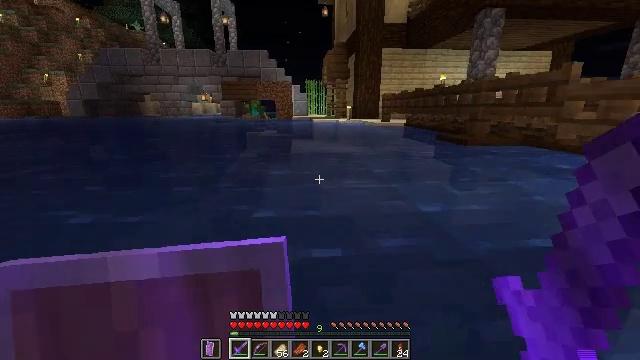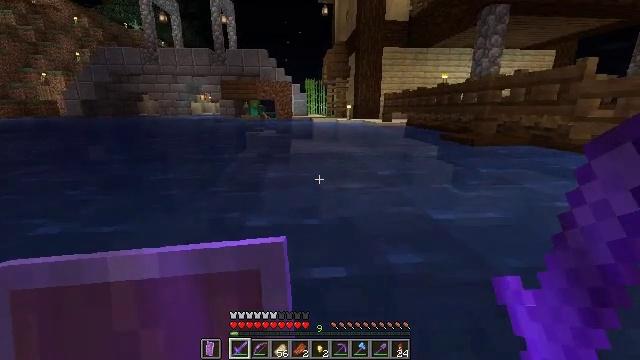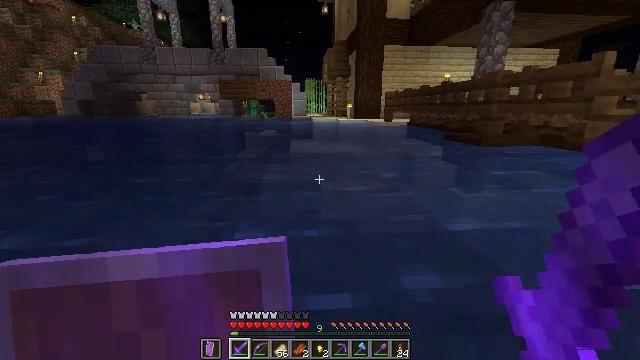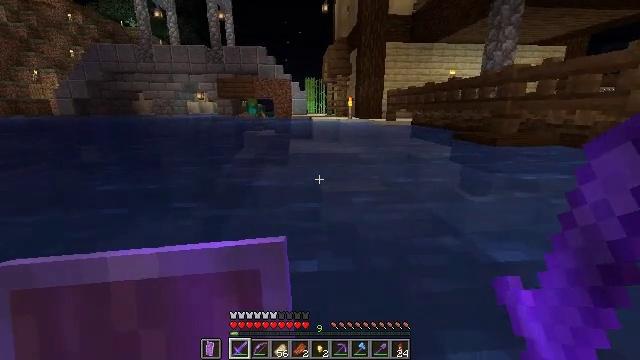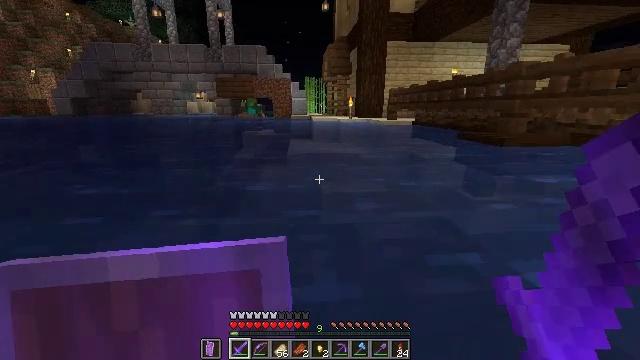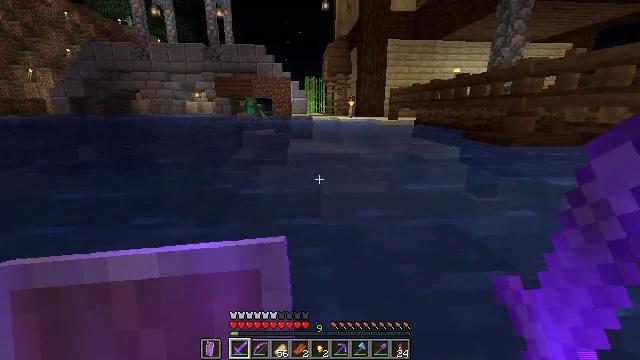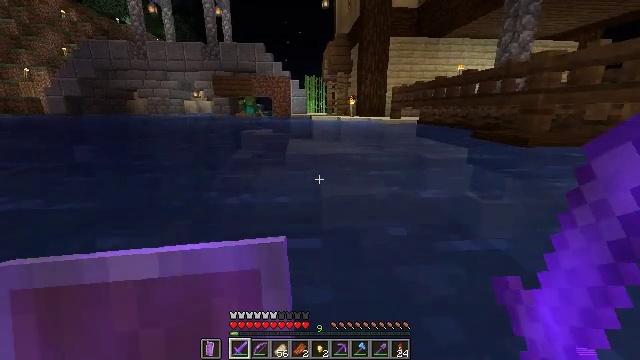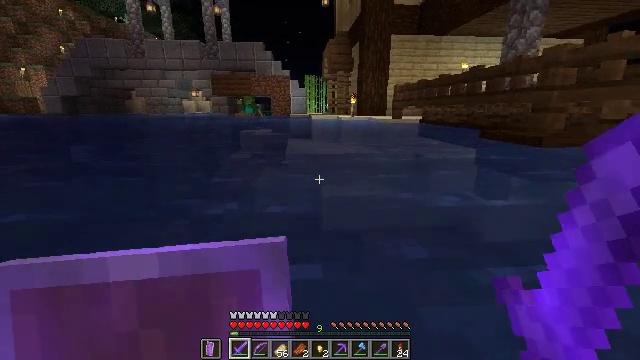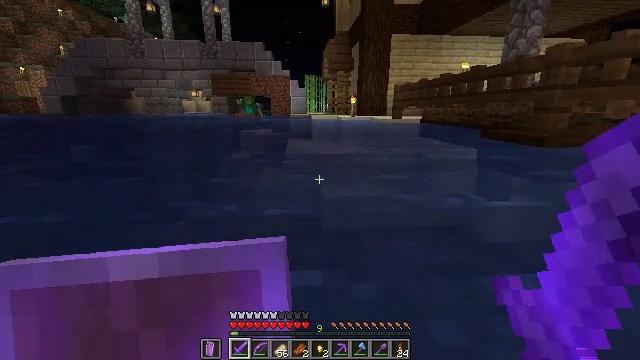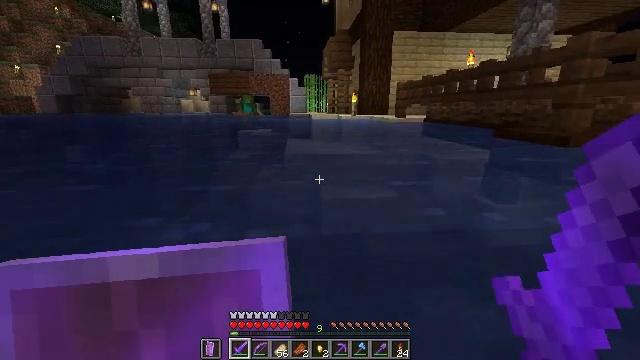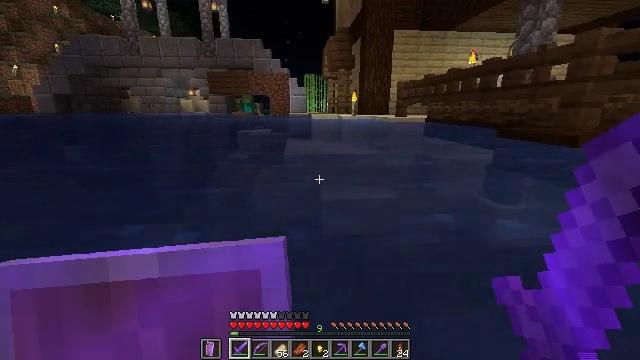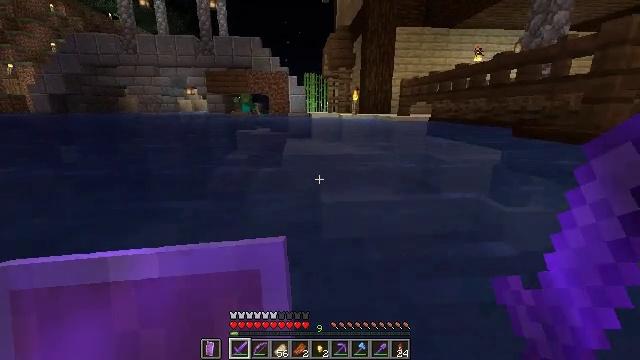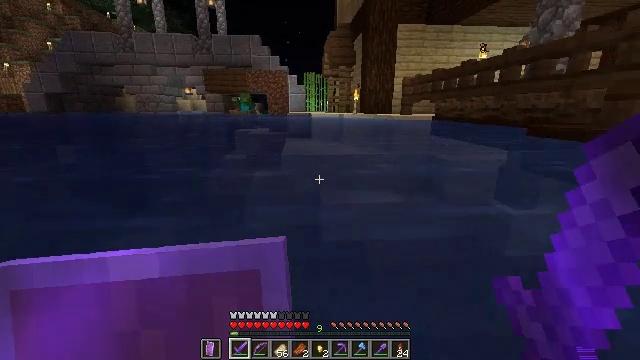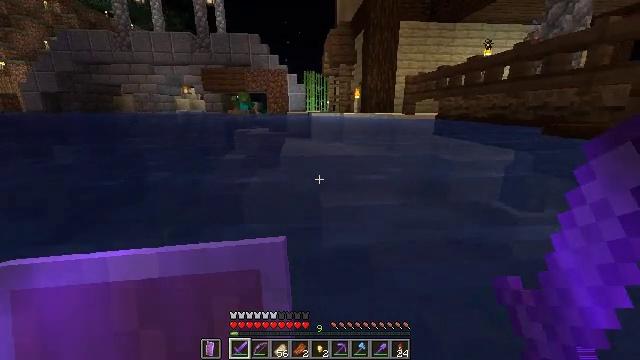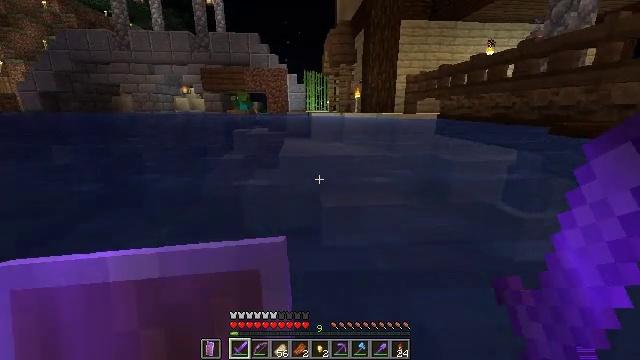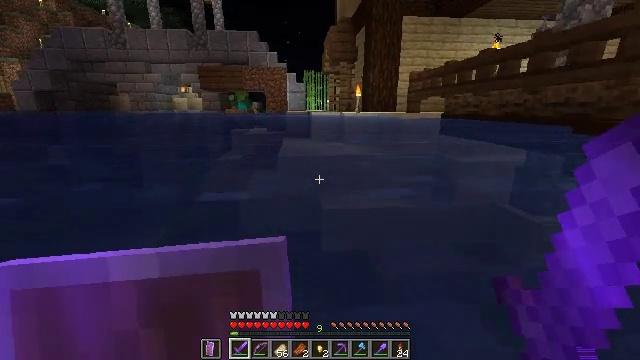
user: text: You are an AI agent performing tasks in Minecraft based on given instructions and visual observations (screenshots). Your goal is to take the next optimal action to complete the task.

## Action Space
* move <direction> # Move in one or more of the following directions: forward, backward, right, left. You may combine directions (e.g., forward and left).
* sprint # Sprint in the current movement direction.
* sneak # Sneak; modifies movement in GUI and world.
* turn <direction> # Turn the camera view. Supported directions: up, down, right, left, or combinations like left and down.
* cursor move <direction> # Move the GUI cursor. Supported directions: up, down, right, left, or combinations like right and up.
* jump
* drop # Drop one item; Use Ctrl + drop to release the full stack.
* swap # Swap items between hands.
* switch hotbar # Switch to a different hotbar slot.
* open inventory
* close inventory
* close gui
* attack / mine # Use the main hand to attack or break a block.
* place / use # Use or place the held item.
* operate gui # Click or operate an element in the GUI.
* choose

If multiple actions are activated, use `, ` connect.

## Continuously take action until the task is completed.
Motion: motion action
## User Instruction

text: Retrieve the spruce trapdoor by mining.
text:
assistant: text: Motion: move forward, sprint
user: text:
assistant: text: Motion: move forward, sprint
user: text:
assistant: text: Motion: move forward, sprint
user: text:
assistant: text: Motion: move forward, sprint
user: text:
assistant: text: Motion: move forward, sprint
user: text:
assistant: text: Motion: move forward, sprint
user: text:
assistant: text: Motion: move forward, sprint
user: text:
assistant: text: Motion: move forward, sprint
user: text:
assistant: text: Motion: move forward, sprint
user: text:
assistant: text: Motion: move forward, sprint
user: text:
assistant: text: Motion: move forward, sprint
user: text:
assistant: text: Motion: move forward, sprint
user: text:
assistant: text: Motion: move forward, sprint
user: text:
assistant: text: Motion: move forward, sprint
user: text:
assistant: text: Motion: move forward, sprint
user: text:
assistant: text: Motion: move forward, sprint
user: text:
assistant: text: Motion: move forward, sprint
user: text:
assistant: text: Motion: move forward, sprint
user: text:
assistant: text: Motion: move forward, sprint
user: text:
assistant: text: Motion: move forward, sprint
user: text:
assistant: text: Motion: move forward, sprint
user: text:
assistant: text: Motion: move forward, sprint
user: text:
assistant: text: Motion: move forward, sprint
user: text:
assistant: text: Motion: move forward, sprint
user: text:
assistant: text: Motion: move forward, sprint
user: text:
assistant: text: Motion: move forward, sprint
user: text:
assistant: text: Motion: move forward, sprint
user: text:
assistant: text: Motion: move forward, sprint
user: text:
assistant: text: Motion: move forward, sprint
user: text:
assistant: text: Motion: move forward, sprint, jump